Question: CSS and jquery does not applied in codeigniter. And it give
> error 404 not found

I have tried to load all the class of bootstrap. I used css property.
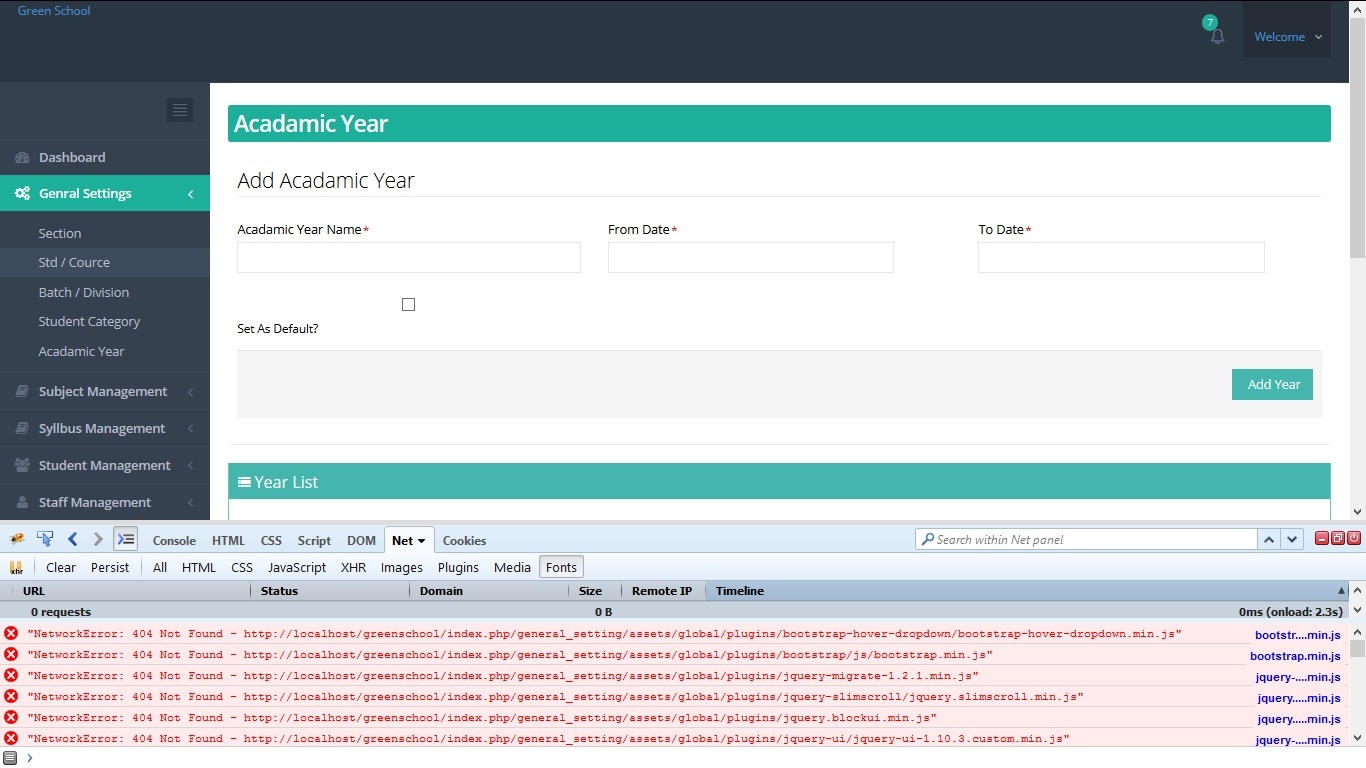
Answer: I strongly suggest building yourself a helper for including your assets so you don't need to keep referring back by direct path with each asset.
You are calling within the controller not outside of it, when I call this stuff I tend to use site_url() and call directly to the public assets folder from this, eg:
'''
siteurl('assets/css/style.php')
'''
This would find, for example: <URL>
an example of using this in a helper would be a function like:
'''
function assets($var)
{
$CI =& get_instance();
$CI->load->helper('url');
return site_url('assets') . '/' . $var;
}
'''
With this and the helper autoloaded, you could then just call assets('path/inside/assets/folder/')